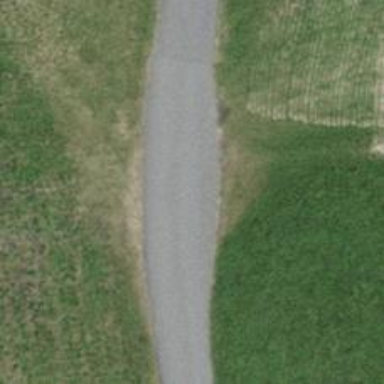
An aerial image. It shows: Asphalt service road with no sidewalk.